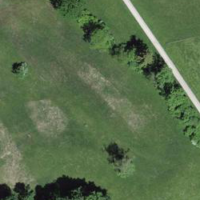
EUNIS habitat code: 24
Species observed at this site:
Lysimachia vulgaris